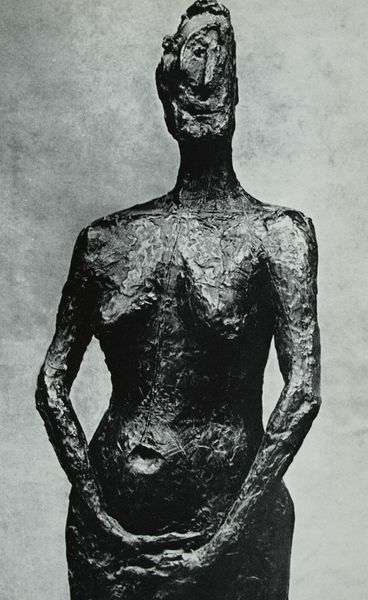
Titel: La Vierge folle, Die törichte Jungfrau
Künstler: Germaine Richier
Standort: Bâle
Institution: Dépôt de la Confédération  Suisse aus Kunstmuseum
Schlagwörter: akt, kopf, körper, nackt, schatten, brust, busen, finger, frau, grau, licht, mund, nase, schwarz, weiss, arme, augen, falten, gesicht, mensch, hals, hände, portrait, porträt, figur, mutter, person, front, kinn, schulter, schultern, skulptur, statue, lächeln, taille, brüste, abstrakt, modern, weiblich, büste, glanz, metall, nabel, bauch, bronze, plastik, bauchnabel, schwanger, foto, fotografie, hüften, eckig, oberfläche, nach 1900, portrai, schoss, verschränkt, haptisch, schief, mutte, rundplastik, schwangere, giacometti, fast, januskopf